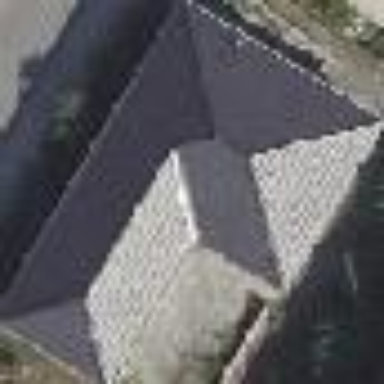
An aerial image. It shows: House with pyramidal roof shape.